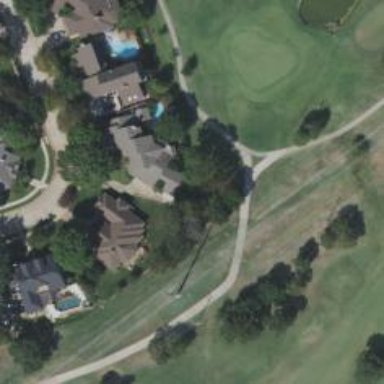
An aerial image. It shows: Golf cartpath that is also road path.